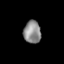
Tissue: lung
Cell type: Others
Senescence score: 0.1378
Nuclear area (px): 383
Mean DAPI intensity: 138.885